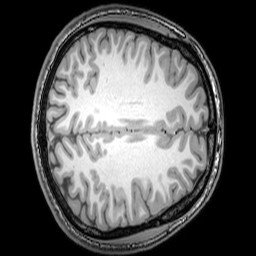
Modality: T1w
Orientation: axial
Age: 23
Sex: male
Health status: healthy
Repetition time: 0.081 s
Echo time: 0.037 s